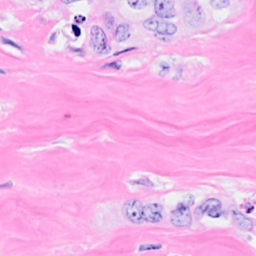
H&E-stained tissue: Breast